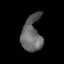
Tissue: lung
Cell type: T cells
Senescence score: 0.2258
Nuclear area (px): 701
Mean DAPI intensity: 99.498